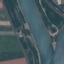
Land use / land cover: River